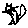
Label: cat